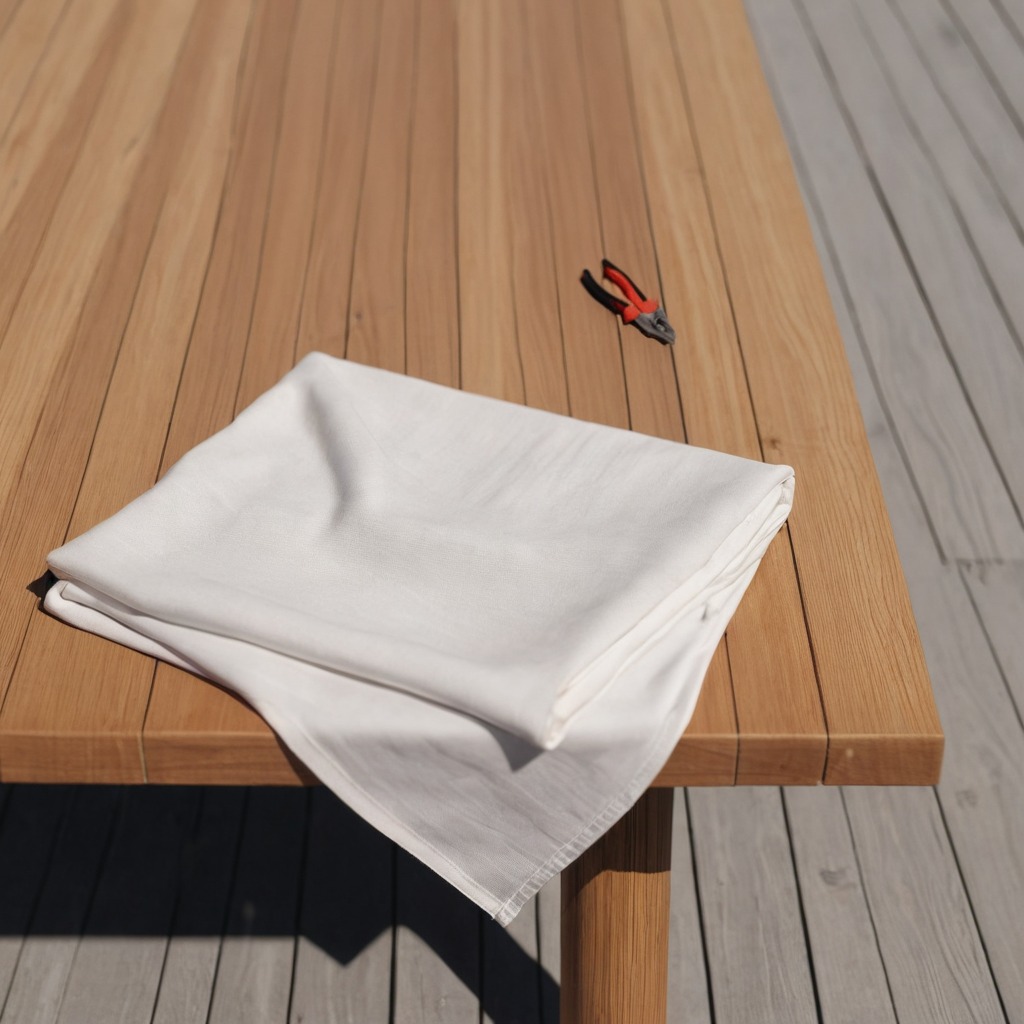
A plier is lying on the wooden table.